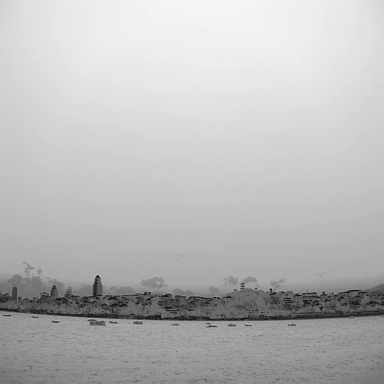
There are ten bulk_carriers in the infrared image.